Question: I am trying to set up google oauth in a react native, expo managed app. - when I create a build of the app, the oauth flow works perfectly. But its hard to develop that way, and I need to be able to share a working app with non-dev team members via Expo Go. I have set up the flow in what I think is the same as what the <URL> has described. An overview
-

Where 'myorg' is the name of the expo organizational account that owns the project, and 'projectname' is the same value as 'slug' in app.json.
- After setting this up, I get the client id, and client secret for this oauth login method.- In my app code, I follow the instructions to use the 'expo-auth-session' library for google:
'''
import * as WebBrowser from "expo-web-browser";
import * as Google from "expo-auth-session/providers/google";
WebBrowser.maybeCompleteAuthSession();
export const OAuthButtons: React.FC = () => {
const [request, response, promptAsync] = Google.useAuthRequest({
expoClientId: "clientId-from-google-console.apps.googleusercontent.com",
iosClientId: "will set this up eventually",
androidClientId: "will set this up eventually",
});
return; // markup for sign in buttons
}
'''
So now in my app, when I click the google sign in button, I get the prompt to open the web browser correctly:
<URL>
Clicking that correctly opens the expo web browser, but I see a "not found" message:
<URL>
For more details, when I log the 'request', I get some pretty expected values
'''
"{
"url": "https://accounts.google.com/o/oauth2/v2/auth?redirect_uri=https%3A%2F%2Fauth.expo.io%2FMyProject&client_id=id-from-console.apps.googleusercontent.com&response_type=token&state=5xWG83SsoJ&scope=openid%20https%3A%2F%2Fwww.googleapis.com%2Fauth%2Fuserinfo.profile%20https%3A%2F%2Fwww.googleapis.com%2Fauth%2Fuserinfo.email",
"responseType": "token",
"clientId": "client-id-from-console.apps.googleusercontent.com",
"redirectUri": "https://auth.expo.io/MyProject",
"scopes": [
"openid",
"https://www.googleapis.com/auth/userinfo.profile",
"https://www.googleapis.com/auth/userinfo.email"
],
"state": "5xWG83SsoJ",
"extraParams": {},
"codeChallengeMethod": "S256",
"usePKCE": false
}"
'''
The only values here that are a bit unexpected are the 'redirectUri' and 'redirect_uri', which have a '/MyProject' appended to them, which is not exactly what I had put in my redirect uri in the google console. How did that get appended there? Might that be the problem?
As far as I can tell, I've set everything up as described. What is it exactly that is "Not Found" here? The oauth page for this particular expo application? Where did I go wrong in my setup?
### Edit - Same Problem with Facebook.useAuthRequest
I am having the same exact problem with the Facebook provider module as well. Similar code:
'''
const [facebookRequest, facebookResponse, facebookPromptAsync] =
Facebook.useAuthRequest({
clientId: "facebook_app_id",
responseType: ResponseType.Code,
});
'''
I also tried the suggestion from the article <URL> to add the 'useProxy: true' property, but that makes no difference.
'''
const [facebookRequest, facebookResponse, facebookPromptAsync] =
Facebook.useAuthRequest(
{
clientId: "facebook_app_id",
responseType: ResponseType.Code,
},
{ useProxy: true }
);
'''
The facebook login also opens the expo browser to an empty page that says "Not found"
What am I doing wrong here?
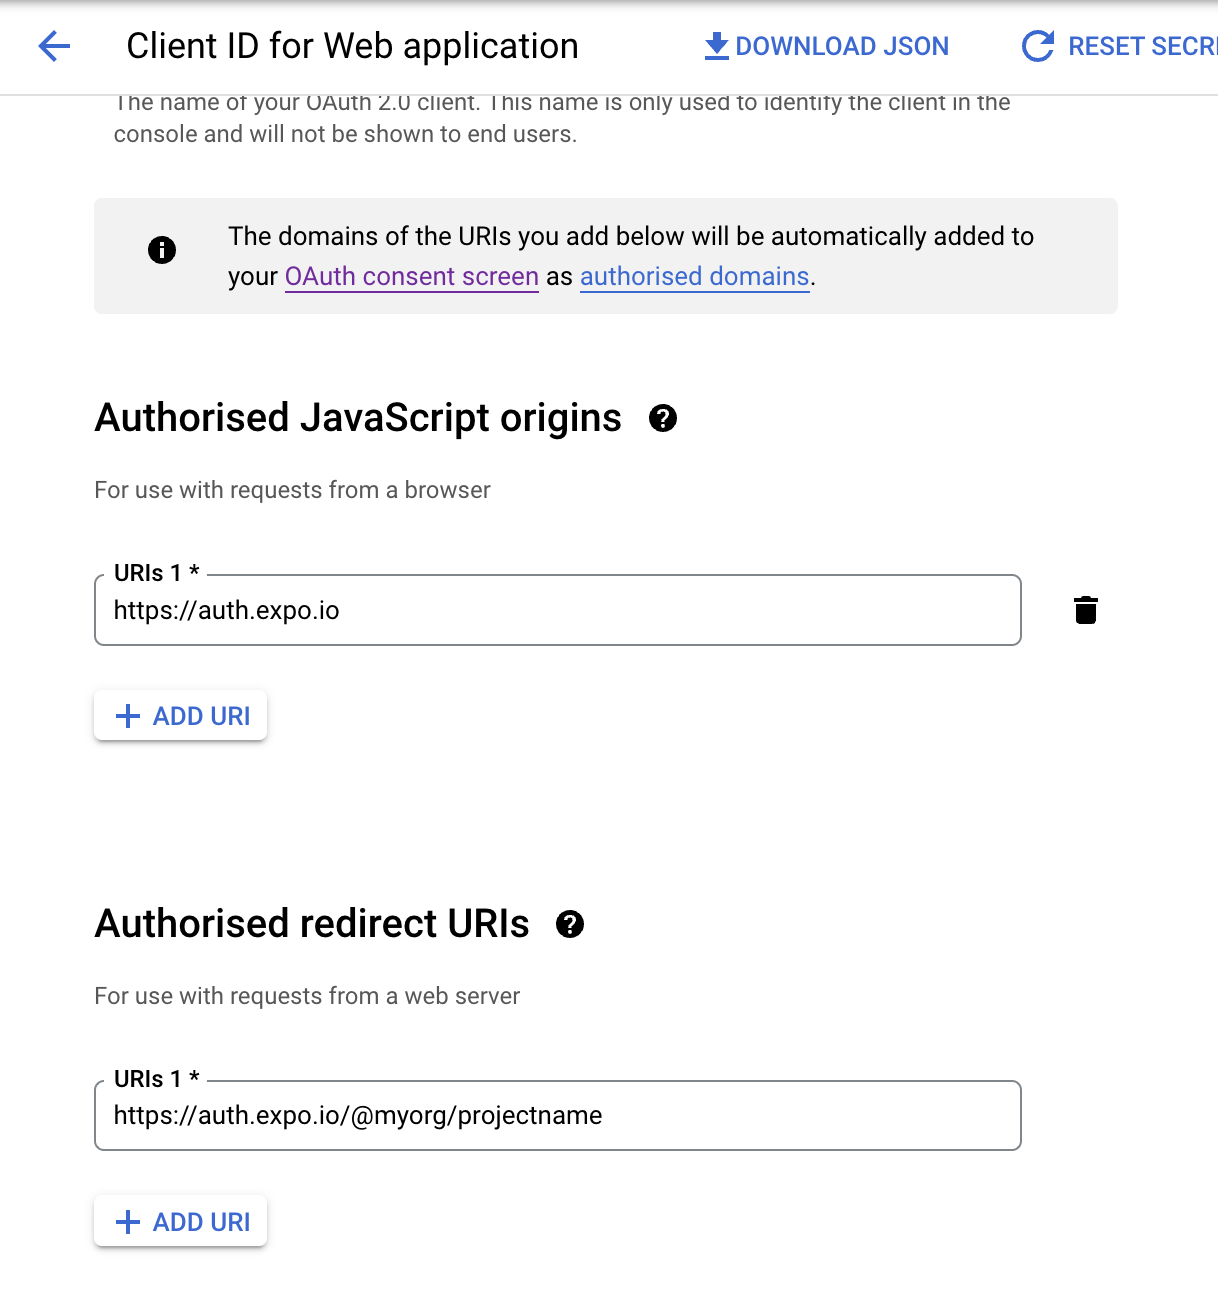
Answer: Do you have your 'originalFullName' specify on your app.json? If not, try to add it e.g 'originalFullName: "@your_username/your_app_name"'
And maybe this github issue can help you, <URL>.